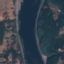
Label: River